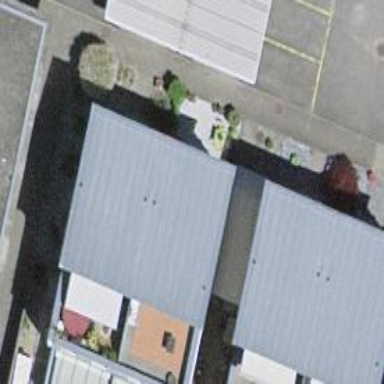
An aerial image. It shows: Residential building.